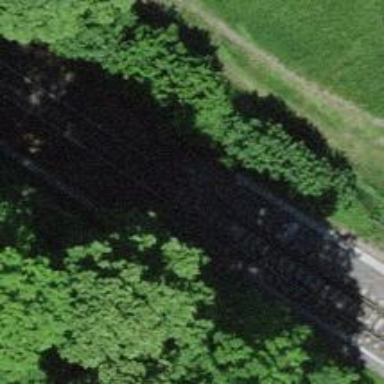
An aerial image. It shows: Single railway track with electrified contact line.